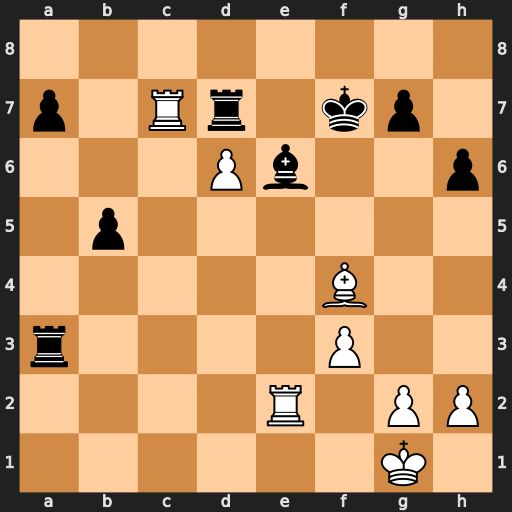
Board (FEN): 8/p1Rr1kp1/3Pb2p/1p6/5B2/r4P2/4R1PP/6K1
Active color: w
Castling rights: -
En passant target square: -
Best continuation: Rxd7+ Bxd7 Re7+